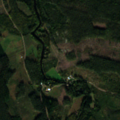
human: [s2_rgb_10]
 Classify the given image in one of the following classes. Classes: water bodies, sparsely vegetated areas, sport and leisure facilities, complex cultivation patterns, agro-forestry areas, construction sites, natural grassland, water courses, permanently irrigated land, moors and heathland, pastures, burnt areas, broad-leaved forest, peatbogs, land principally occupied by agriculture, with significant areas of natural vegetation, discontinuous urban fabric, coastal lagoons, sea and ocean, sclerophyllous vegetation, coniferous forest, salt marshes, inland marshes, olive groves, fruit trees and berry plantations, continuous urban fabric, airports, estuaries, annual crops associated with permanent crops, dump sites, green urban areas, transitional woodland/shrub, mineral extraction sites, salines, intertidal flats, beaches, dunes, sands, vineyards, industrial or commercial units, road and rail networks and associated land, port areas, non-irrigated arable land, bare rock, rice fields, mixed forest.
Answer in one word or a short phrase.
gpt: coniferous forest, transitional woodland/shrub